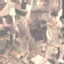
Land use / land cover: PermanentCrop